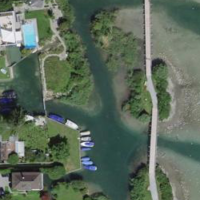
EUNIS habitat code: 14
Species observed at this site:
Lythrum salicaria
Euonymus fortunei
Cornus sanguinea
Poa annua
Filipendula ulmaria
Mergus merganser